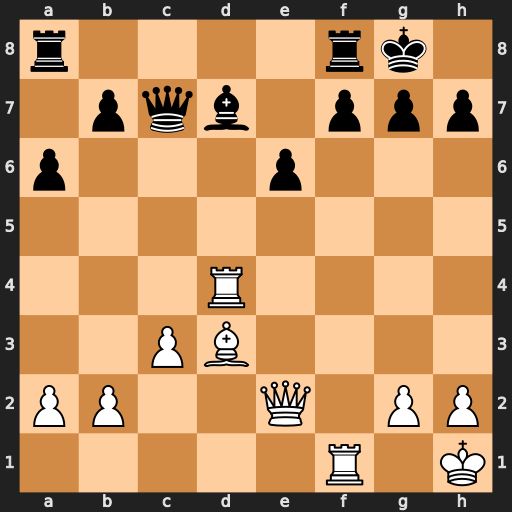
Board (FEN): r4rk1/1pqb1ppp/p3p3/8/3R4/2PB4/PP2Q1PP/5R1K
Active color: w
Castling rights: -
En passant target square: -
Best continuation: Bxh7+ Kxh7 Qh5+ Kg8 Rf6 Qa5 Qxa5